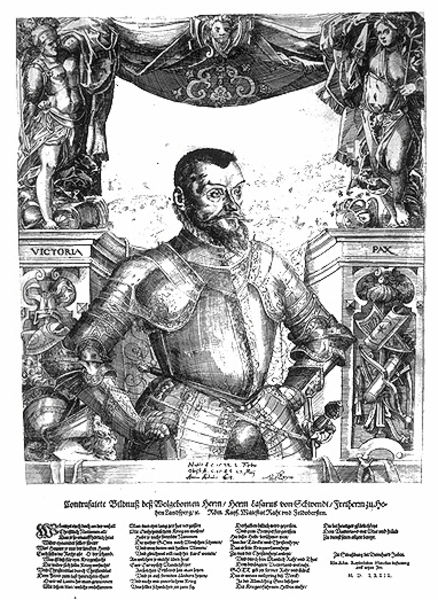
Titel: Bildnis des Freiherrn Lazarus Schwendi
Künstler: Abel Stimmer
Institution: (Seriendruck)
Schlagwörter: mann, skizze, symbol, säulen, ornament, bart, schnurrbart, barock, bildnis, portrait, porträt, vorhang, girlande, renaissance, reiter, skulptur, spanien, schrift, grafik, figuren, könig, inschrift, streng, deutsch, stolz, unterschrift, buch, kohle, druck, schnitt, radierung, stich, seite, schwert, text, herrscher, allegorie, frieden, ritter, armee, rüstung, sieg, spitzbart, buchdruck, buchseite, harnisch, skulpturen, krieger, baldachin, feldherr, basis, emblem, kupferstich, stahl, victoria, herscher, historisch, triumphbogen, friede, latein, stick, memento, pax, baron, begleittext, brustharnisch